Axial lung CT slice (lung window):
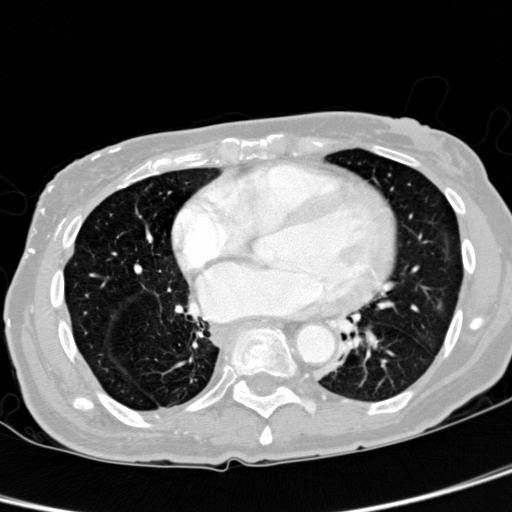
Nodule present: yes
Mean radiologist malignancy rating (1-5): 3.75